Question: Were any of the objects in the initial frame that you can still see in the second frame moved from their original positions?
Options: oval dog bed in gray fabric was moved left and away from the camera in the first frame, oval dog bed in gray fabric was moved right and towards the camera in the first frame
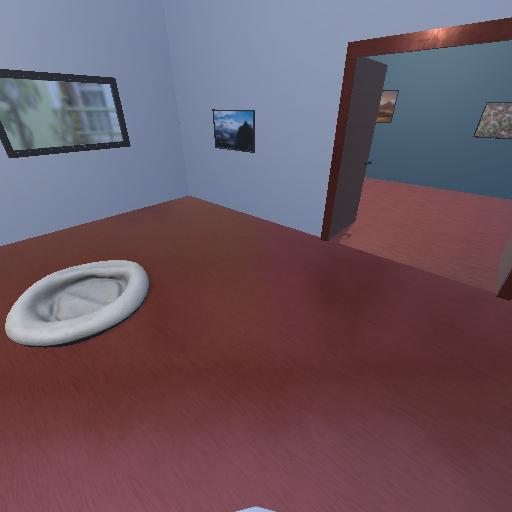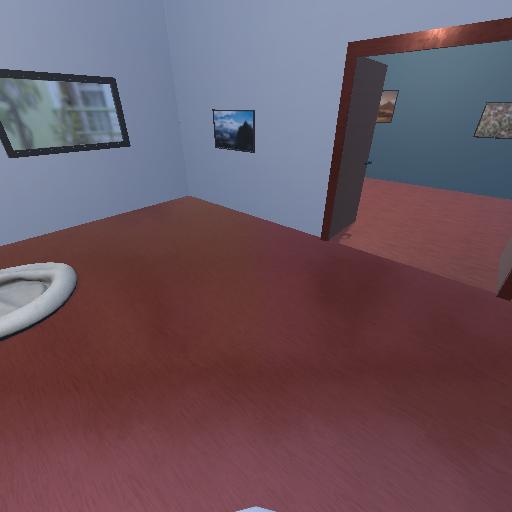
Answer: oval dog bed in gray fabric was moved left and away from the camera in the first frame